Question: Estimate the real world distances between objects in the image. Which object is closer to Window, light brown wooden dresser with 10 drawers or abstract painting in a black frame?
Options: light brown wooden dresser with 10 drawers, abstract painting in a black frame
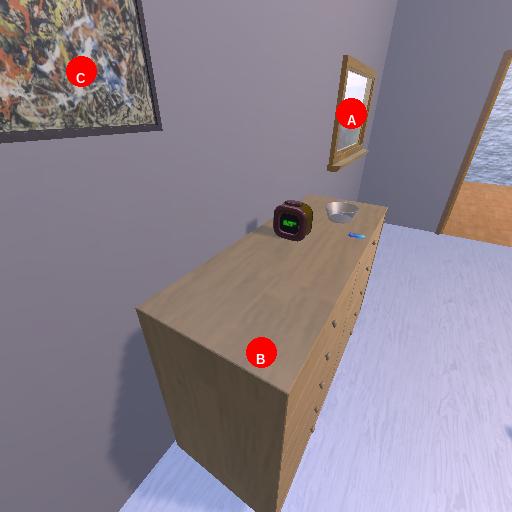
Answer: light brown wooden dresser with 10 drawers